Interaction volume radius: 5 \u00c5
Interaction volume height: 20 \u00c5
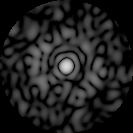
Disorder parameter: 0.8321